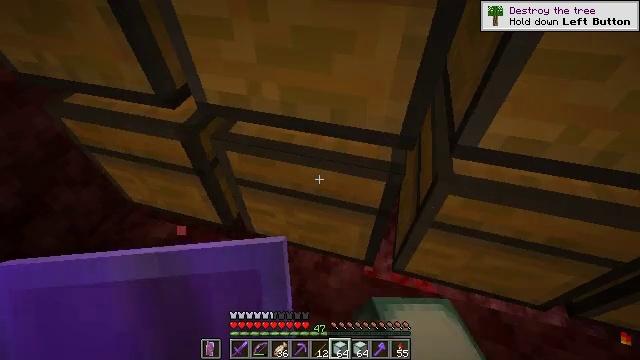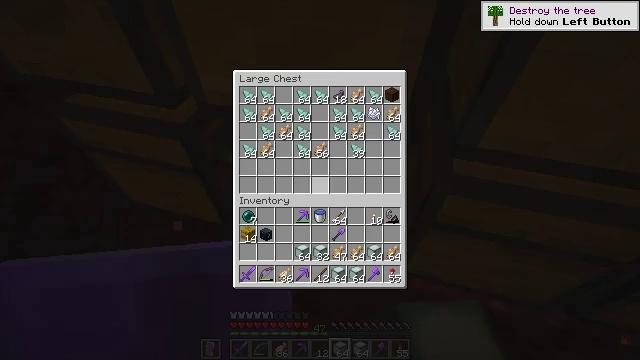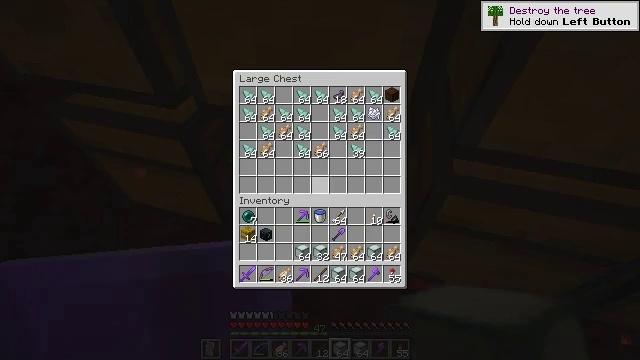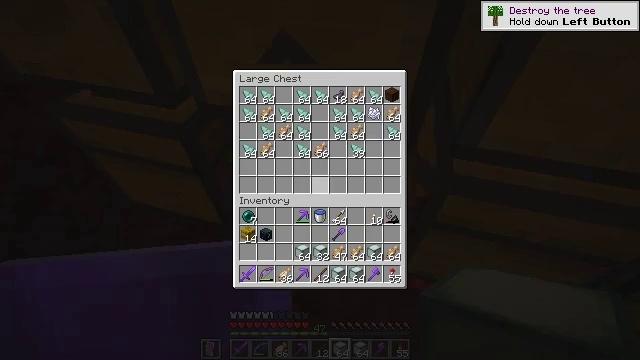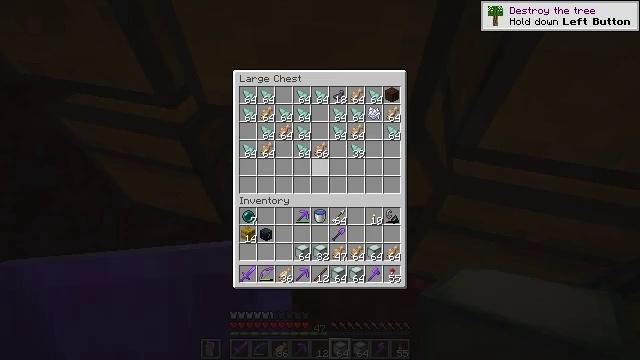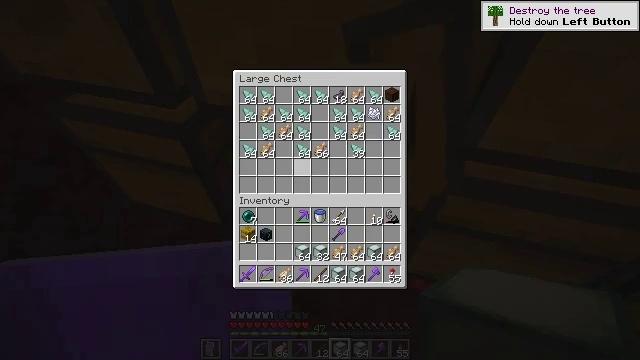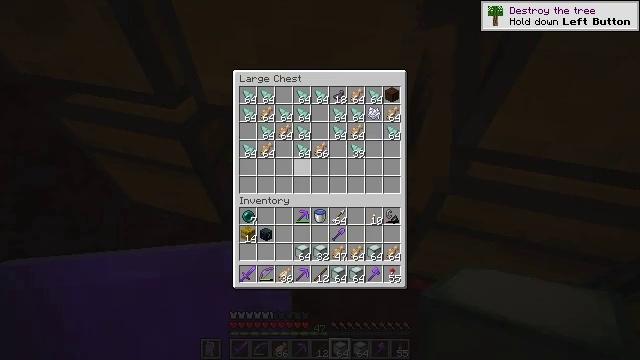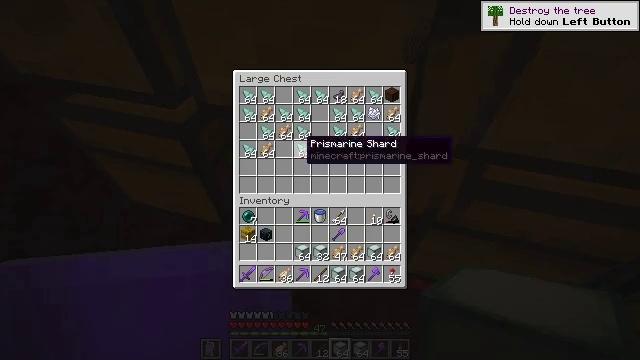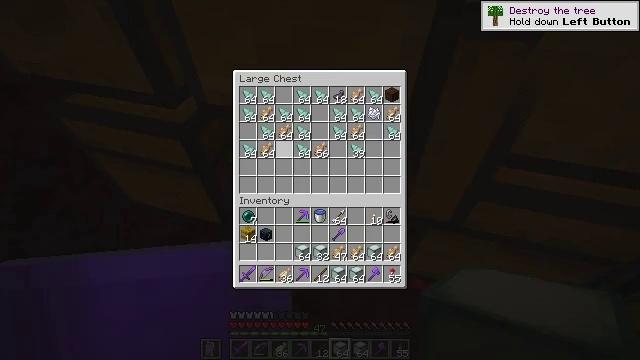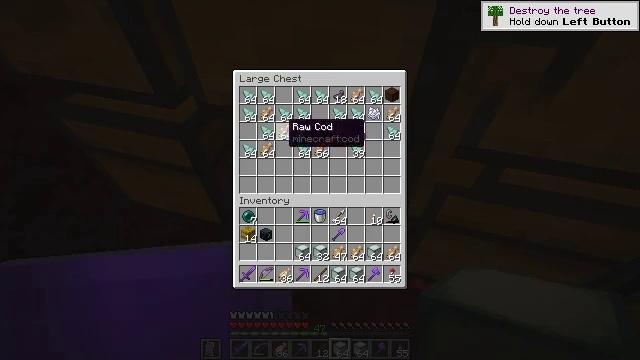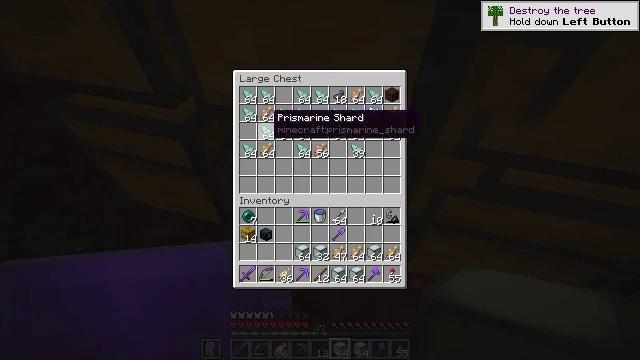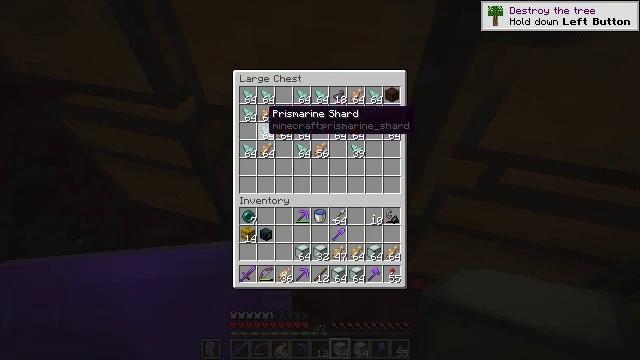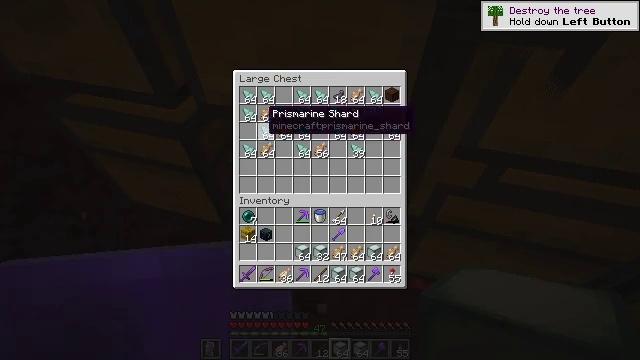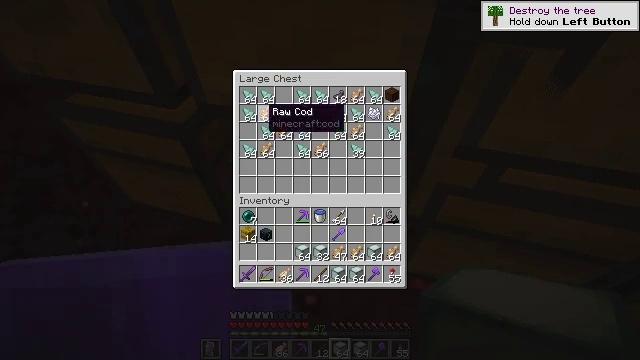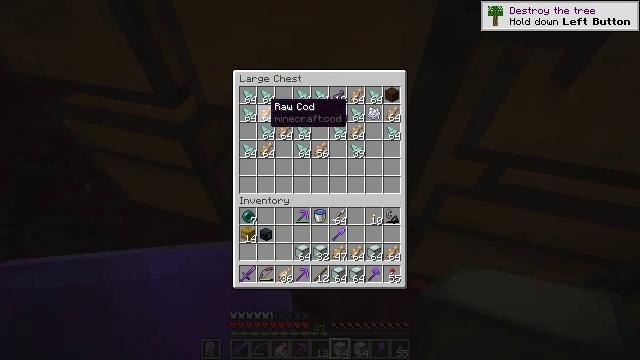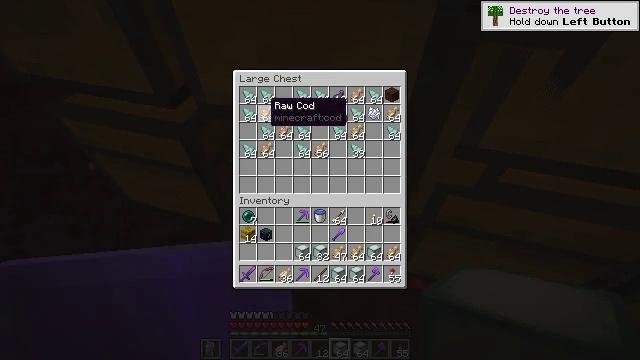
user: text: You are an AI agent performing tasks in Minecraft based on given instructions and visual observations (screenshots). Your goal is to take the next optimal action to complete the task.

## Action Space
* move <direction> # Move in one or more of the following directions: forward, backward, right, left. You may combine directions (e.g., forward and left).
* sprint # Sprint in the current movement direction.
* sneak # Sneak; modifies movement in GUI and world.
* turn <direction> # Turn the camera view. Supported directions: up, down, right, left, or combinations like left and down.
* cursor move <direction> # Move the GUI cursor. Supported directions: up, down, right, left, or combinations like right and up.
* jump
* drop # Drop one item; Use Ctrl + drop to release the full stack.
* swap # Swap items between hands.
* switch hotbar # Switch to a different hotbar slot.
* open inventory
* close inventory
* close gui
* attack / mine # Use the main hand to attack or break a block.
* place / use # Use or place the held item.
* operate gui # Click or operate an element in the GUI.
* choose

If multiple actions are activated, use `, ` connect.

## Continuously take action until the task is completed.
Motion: motion action
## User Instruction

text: Left click on the crafting table
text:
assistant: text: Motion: no_op
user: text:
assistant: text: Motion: no_op
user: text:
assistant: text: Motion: no_op
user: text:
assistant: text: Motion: no_op
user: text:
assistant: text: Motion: no_op
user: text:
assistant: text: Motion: turn up
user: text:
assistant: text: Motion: turn up
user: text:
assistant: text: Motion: turn left and up
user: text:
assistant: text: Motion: turn left and up
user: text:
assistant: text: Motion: turn left and up
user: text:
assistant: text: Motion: no_op
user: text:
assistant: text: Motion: no_op
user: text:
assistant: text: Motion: no_op
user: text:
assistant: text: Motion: no_op
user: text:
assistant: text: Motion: no_op
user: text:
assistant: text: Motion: no_op
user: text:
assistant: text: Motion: no_op
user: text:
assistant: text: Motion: attack / mine
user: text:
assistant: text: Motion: attack / mine
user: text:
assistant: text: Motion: attack / mine
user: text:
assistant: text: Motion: turn right
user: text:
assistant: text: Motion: turn right and down
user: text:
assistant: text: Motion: no_op
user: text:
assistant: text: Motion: no_op
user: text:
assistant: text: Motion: no_op
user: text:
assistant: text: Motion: sneak
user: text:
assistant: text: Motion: sneak
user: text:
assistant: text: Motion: sneak
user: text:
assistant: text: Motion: sneak
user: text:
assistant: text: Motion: sneak, attack / mine